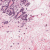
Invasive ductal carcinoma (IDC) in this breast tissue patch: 0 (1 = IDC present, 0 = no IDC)